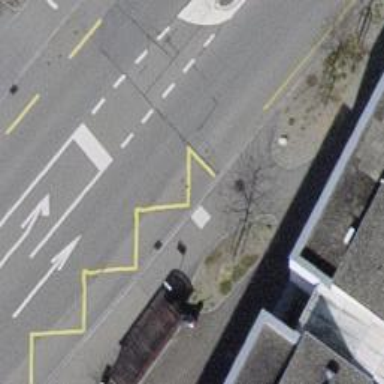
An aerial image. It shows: Asphalt sidewalk along the footway.